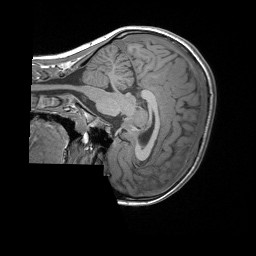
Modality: T1w
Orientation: sagittal
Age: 8
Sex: female
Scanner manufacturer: siemens
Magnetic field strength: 3 T
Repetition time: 1.65 s
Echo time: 0.00203 s